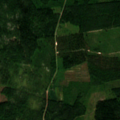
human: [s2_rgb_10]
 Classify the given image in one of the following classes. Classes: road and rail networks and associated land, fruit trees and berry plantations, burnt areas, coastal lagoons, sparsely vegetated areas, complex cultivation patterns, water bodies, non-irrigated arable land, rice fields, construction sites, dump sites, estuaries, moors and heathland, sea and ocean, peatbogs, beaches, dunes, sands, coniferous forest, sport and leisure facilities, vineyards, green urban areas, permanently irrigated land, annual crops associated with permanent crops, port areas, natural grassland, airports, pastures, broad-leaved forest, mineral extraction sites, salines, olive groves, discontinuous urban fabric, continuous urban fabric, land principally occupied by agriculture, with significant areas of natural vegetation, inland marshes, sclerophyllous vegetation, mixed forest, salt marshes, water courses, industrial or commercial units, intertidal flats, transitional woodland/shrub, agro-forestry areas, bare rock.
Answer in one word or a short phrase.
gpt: coniferous forest, mixed forest